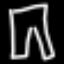
Label: pants